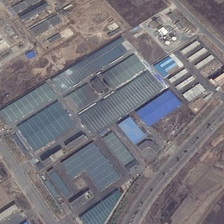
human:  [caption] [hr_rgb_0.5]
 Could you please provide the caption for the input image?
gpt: many buildings are in an industrial area .

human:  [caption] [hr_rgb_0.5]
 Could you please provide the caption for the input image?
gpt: many buildings are in an industrial area .

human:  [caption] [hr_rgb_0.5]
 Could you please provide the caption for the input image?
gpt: many buildings are in an industrial area .

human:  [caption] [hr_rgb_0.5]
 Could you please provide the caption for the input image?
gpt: many buildings are in an industrial area .

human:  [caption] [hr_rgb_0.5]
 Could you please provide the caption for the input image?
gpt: many buildings are in an industrial area .